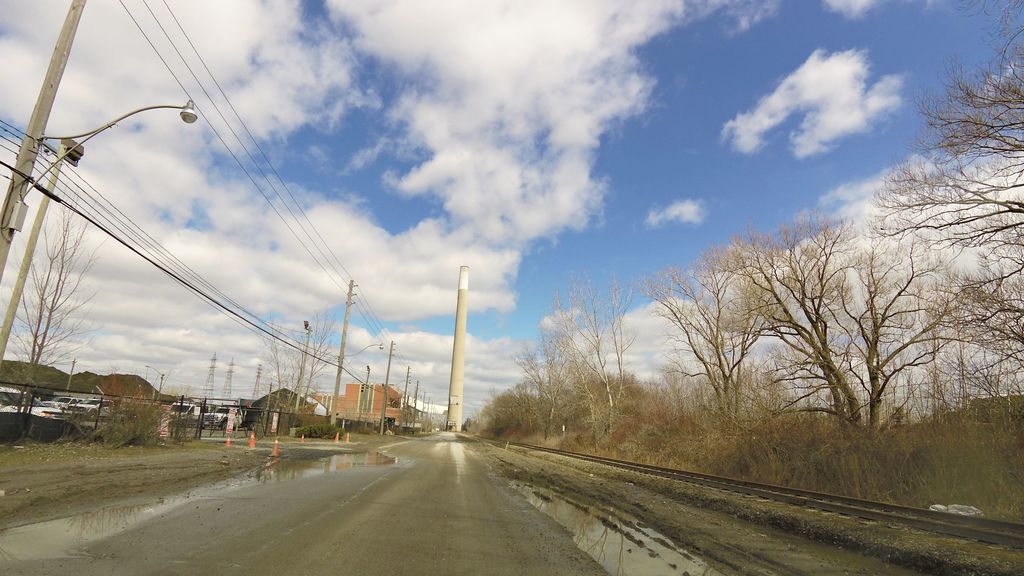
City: toronto